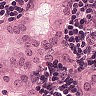
Metastatic tissue present: yes